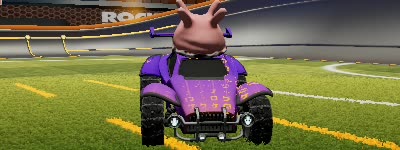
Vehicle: octane